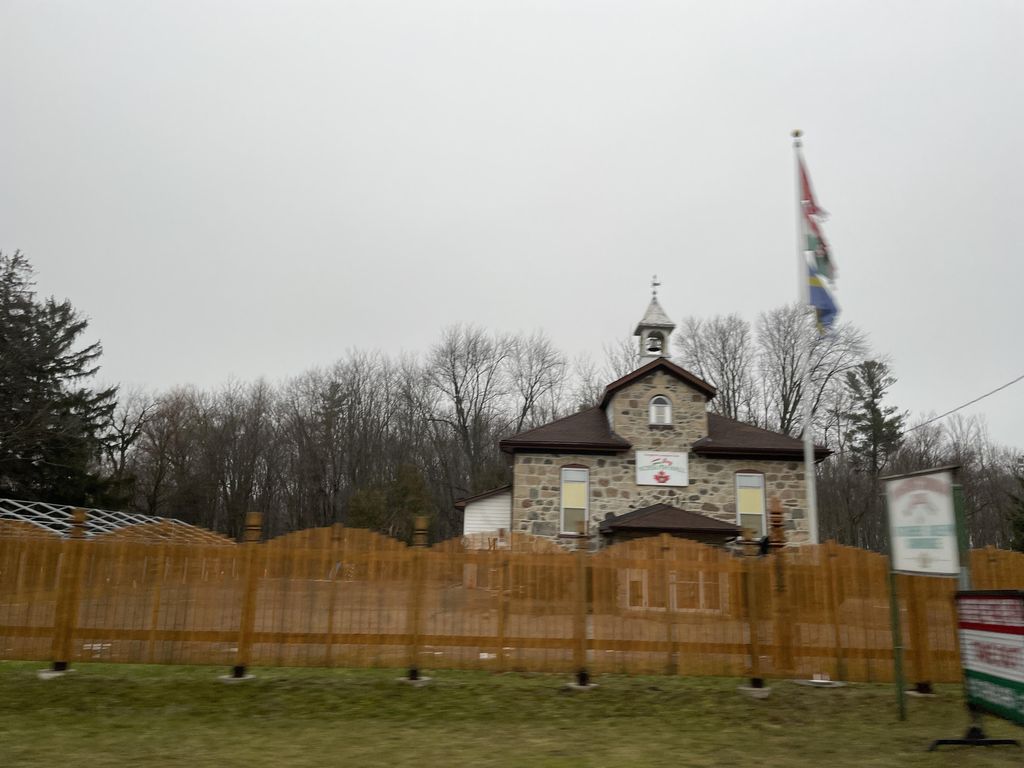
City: kitchener-waterloo